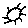
Label: sun